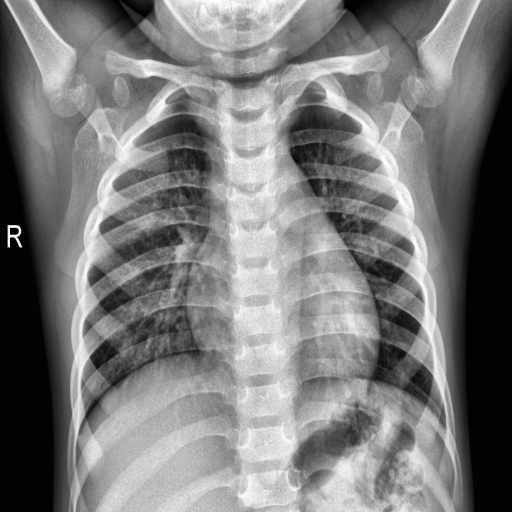
Finding: NORMAL